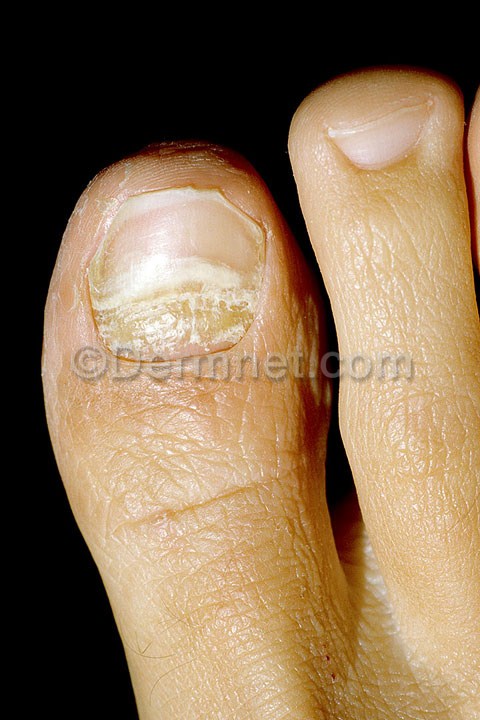
Disease: Nail Fungus and other Nail Disease